Current action and preconditions to check: trajectory_clear

Your task: For each precondition in the list above, predict whether it will hold at this action.

Consider the current scene as observed from the mobile robot's camera, and analyze the predicted future states of all dynamic agents (e.g., people, animals, vehicles, or any moving entities) within the NEXT SECOND.

IMPORTANT: Only answer "very likely" if you are absolutely certain—based on strong, clear evidence—that a dynamic agent will violate the precondition in the predicted future state. Do NOT answer "very likely" for unlikely, ambiguous, or low-probability risks.

Ask yourself for each precondition: Is there a high probability, with clear and convincing evidence, that the predicted future states of any dynamic agent will interfere with the predicted future state of the currently executing action within the NEXT SECOND, causing that precondition to fail?

Assess the risk level based on these predictions. Use "likely" or "very likely" if motions create a clear risk of interference.

Use "neutral" or "improbable" if agents are nearby but their predicted paths are clearly diverging or non-conflicting.

Failure Risk Categories: "very improbable", "improbable", "neutral", "likely", "very likely"

Answer Format: Output ONLY the probability_of_failure value from these categories: "very improbable", "improbable", "neutral", "likely", "very likely"

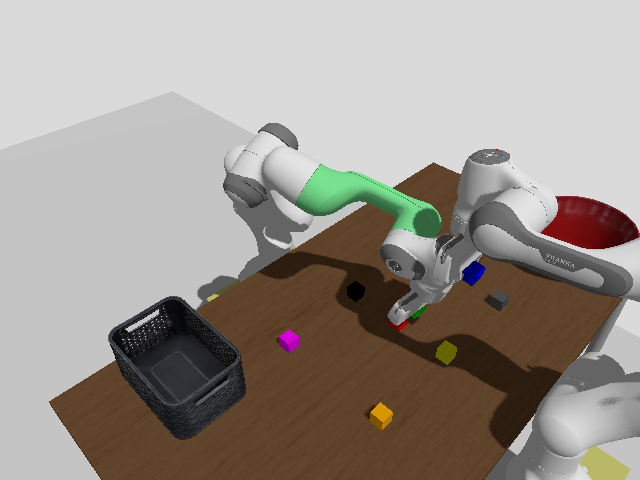

Answer: neutral